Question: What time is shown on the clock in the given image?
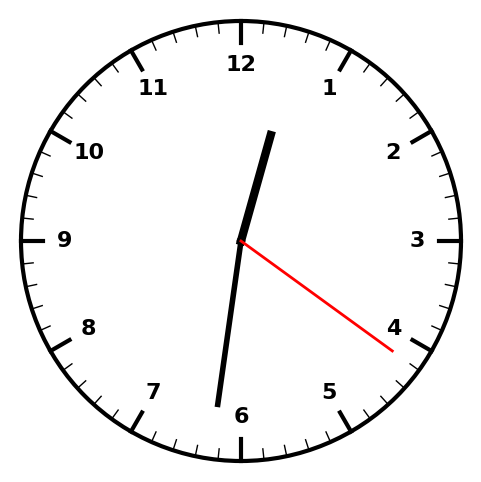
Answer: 12:31:21